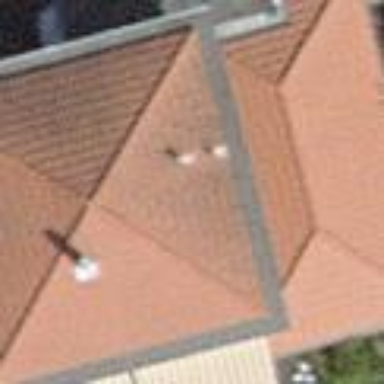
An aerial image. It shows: Residential building with roof made of roof tiles.